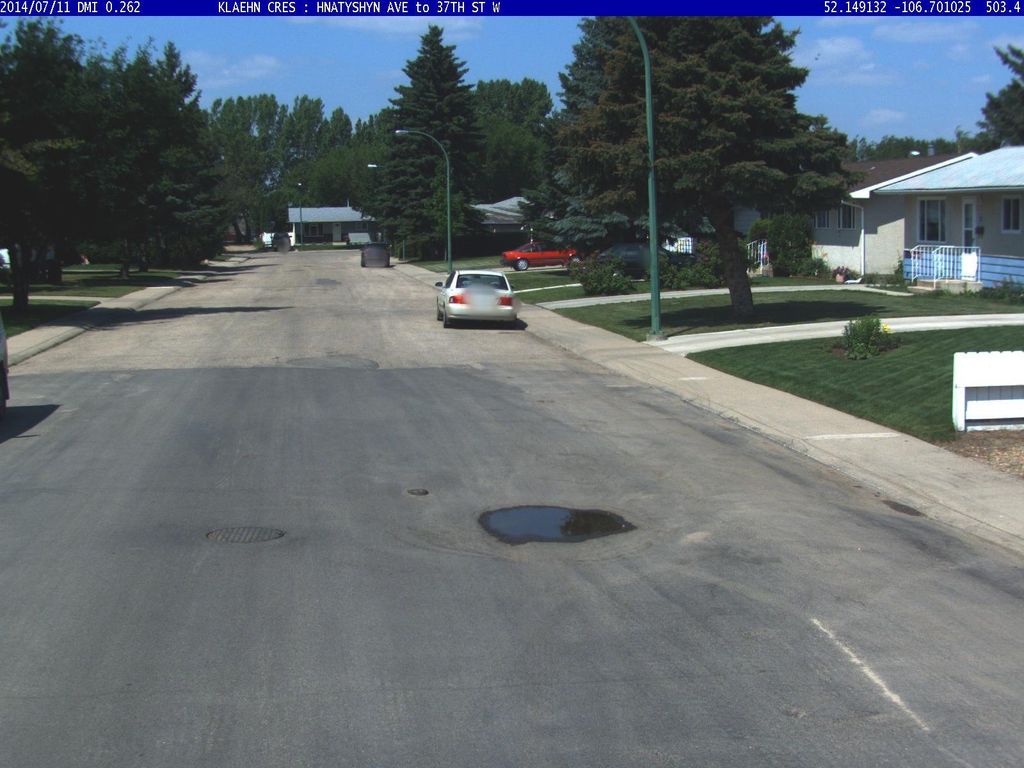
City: saskatoon